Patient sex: M
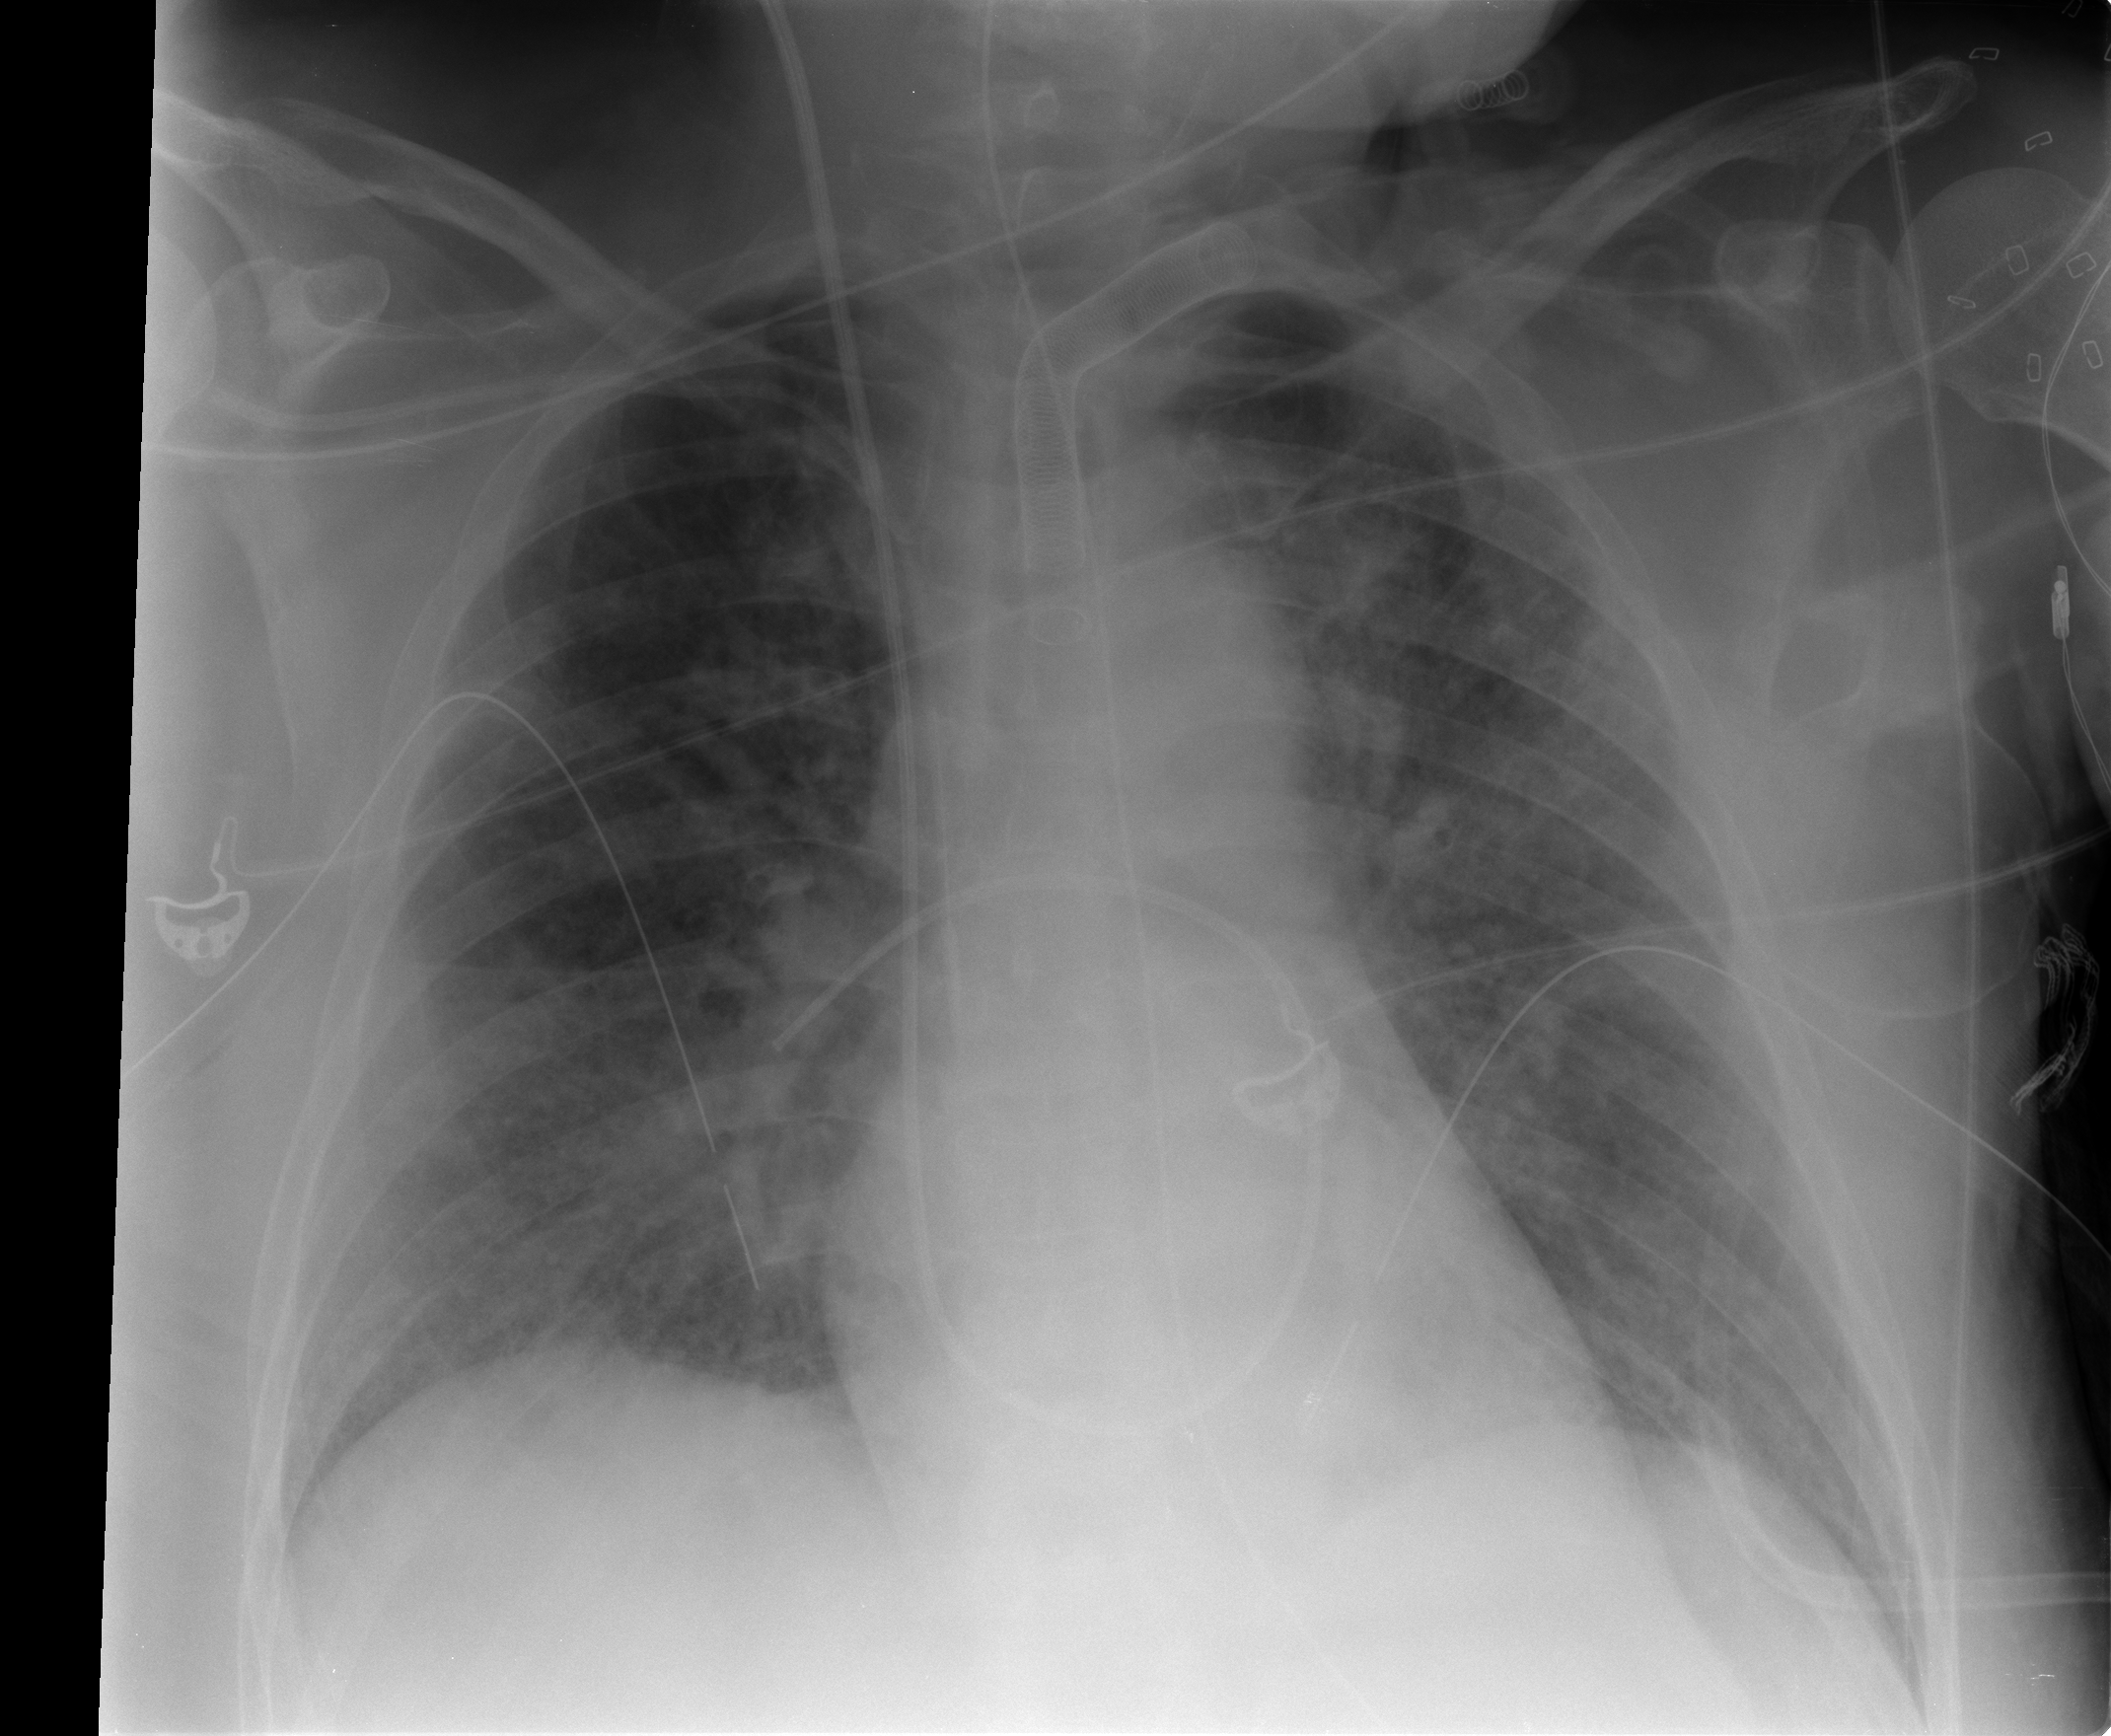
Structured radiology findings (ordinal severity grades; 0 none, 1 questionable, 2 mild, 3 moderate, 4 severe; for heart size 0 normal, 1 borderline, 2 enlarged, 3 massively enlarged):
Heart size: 0
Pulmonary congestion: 3
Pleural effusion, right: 0
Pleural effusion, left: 0
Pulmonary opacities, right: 2
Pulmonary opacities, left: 3
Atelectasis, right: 2
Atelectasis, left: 2